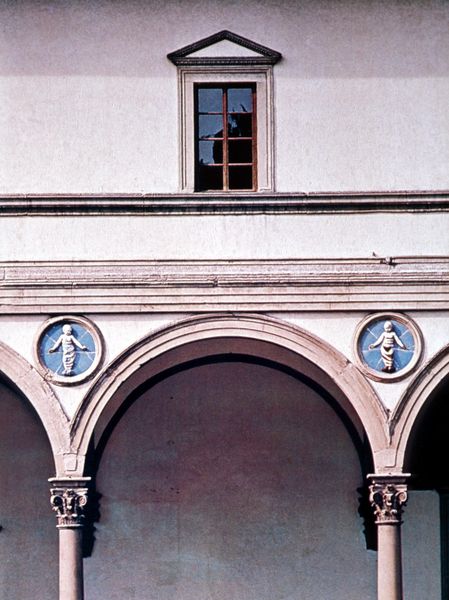
Titel: Ospedale degli Innocenti (Detail der Fassade)
Künstler: Filippo Brunelleschi
Standort: Firenze
Institution: Ospedale degli Innocenti
Schlagwörter: blau, blätter, dunkel, schatten, weiß, dreieck, frauen, ausschnitt, fenster, frau, glas, grau, hell, licht, profil, schwarz, säule, säulen, gebäude, haus, rot, ornament, architektur, mensch, rahmen, natur, spiegelung, kind, person, renaissance, rosa, zart, kinder, kreis, oval, rund, tondo, engel, keramik, putte, statue, ton, relief, bogen, fassade, giebel, sprossenfenster, lila, violett, figuren, rundbogen, detail, spiegeln, stuck, tor, zierlich, foto, fotografie, photographie, bögen, eingang, arkade, loggia, medaillon, fensterkreuz, linie, scheiben, scheibe, zwickel, architrav, arkaden, kapitelle, kapitell, photo, fries, dreiecksgiebel, sims, schnörkel, gesims, skulpturen, putz, farbfoto, musen, florenz, ionische säulen, amor, putten, korinthisch, laubengang, fotographie, putti, aufnahme, rosetten, römisch, klassisch, säugling, waisenhaus, gebälk, klassizistisch, bramante, brunelleschi, schäfte, findelhaus, neoklassizismus, medaillons, sins, gla, vignette, vignetten, ospedale, säuglinge, medalion, findelkinder, nedaillon, gefatscht, robbia, mdaillon, della robbia, gebäudedeteil, gebäudedetail, schnörkel#, lsäulen